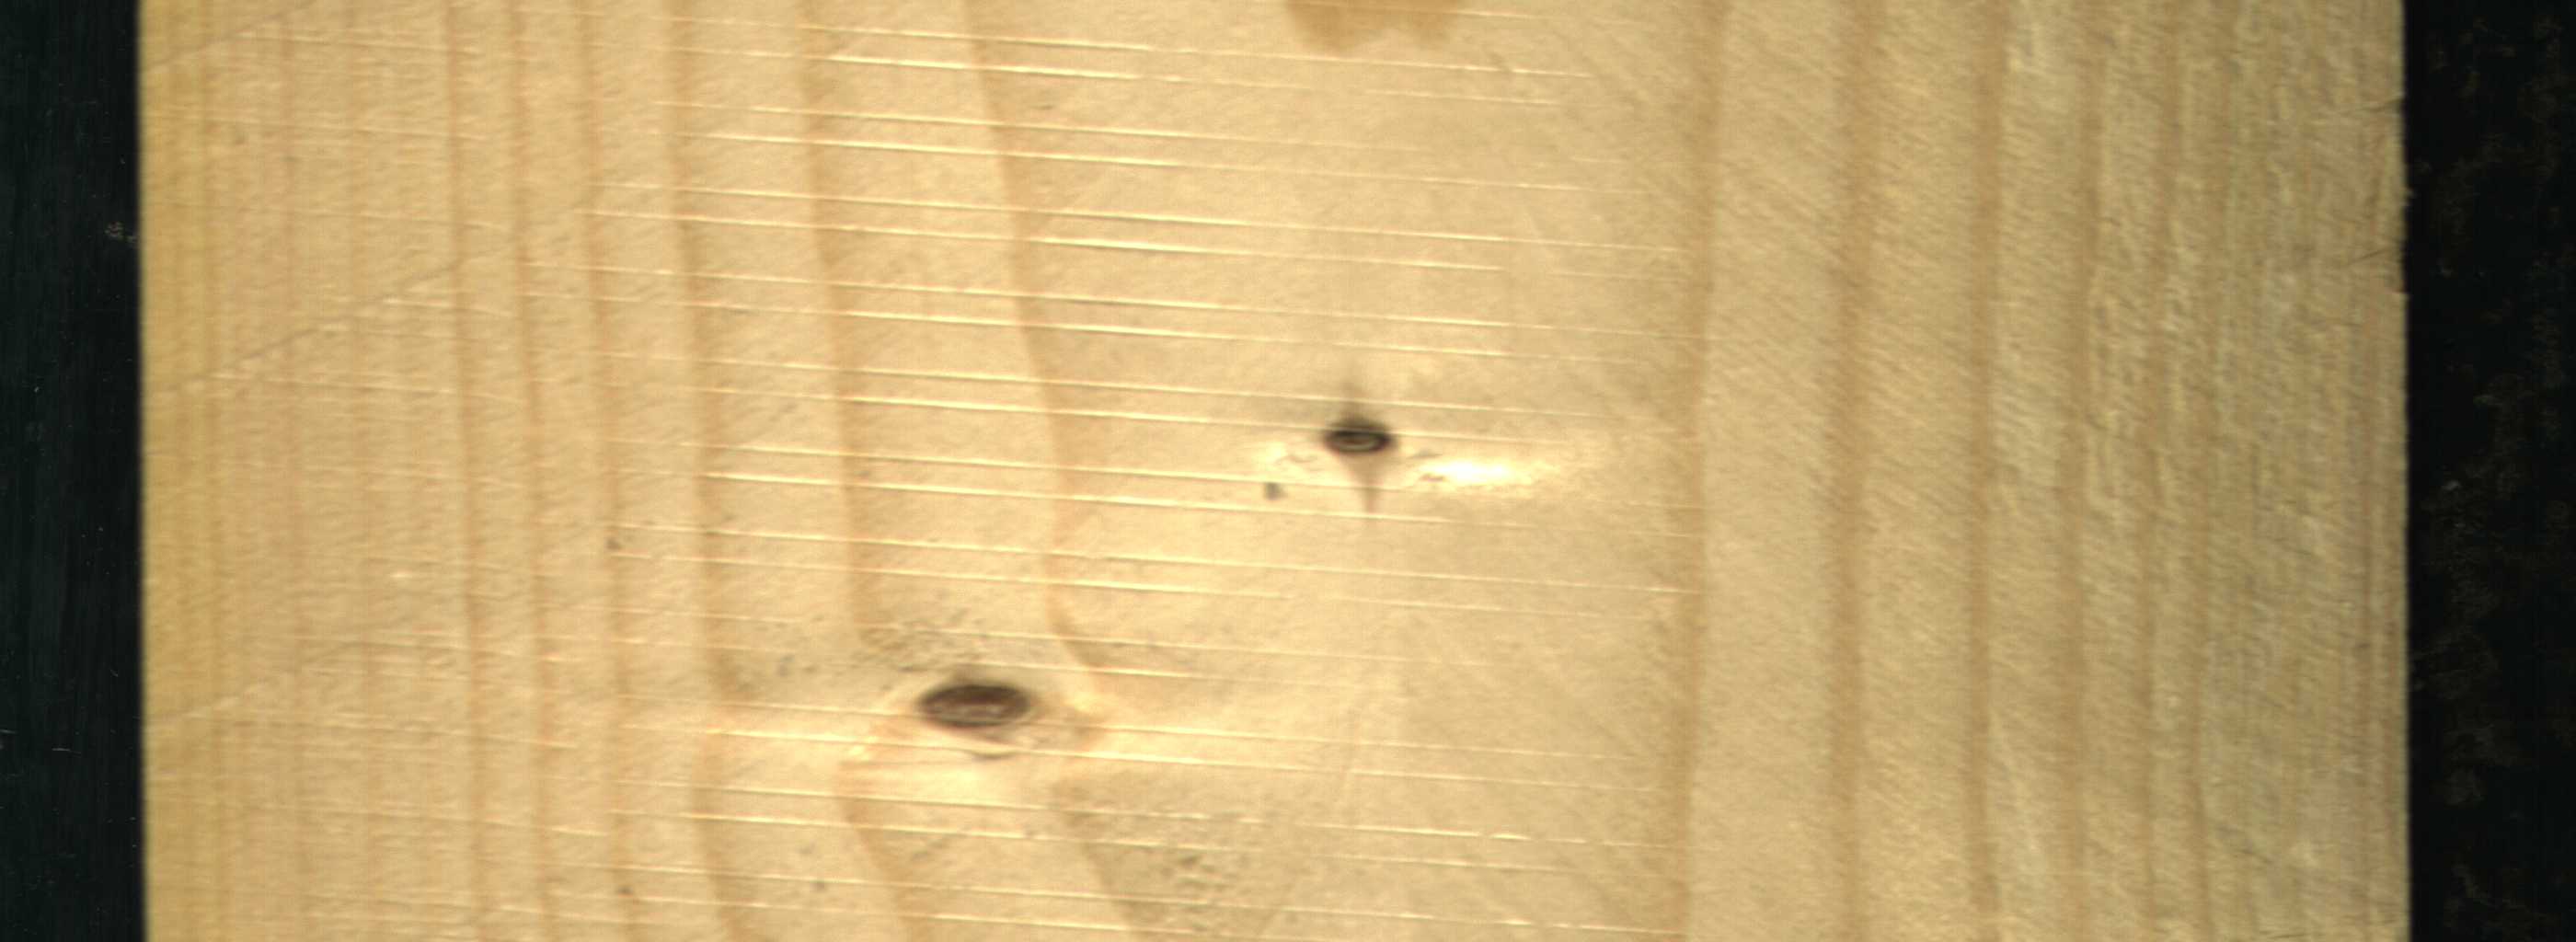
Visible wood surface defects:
Dead_Knot
Live_Knot